Question: I am trying on the project with mvcMusicStore, and installed framework v4.0 client.
and when I am trying to target framework to v4.0 from the project it cant be found, where was the problem ?

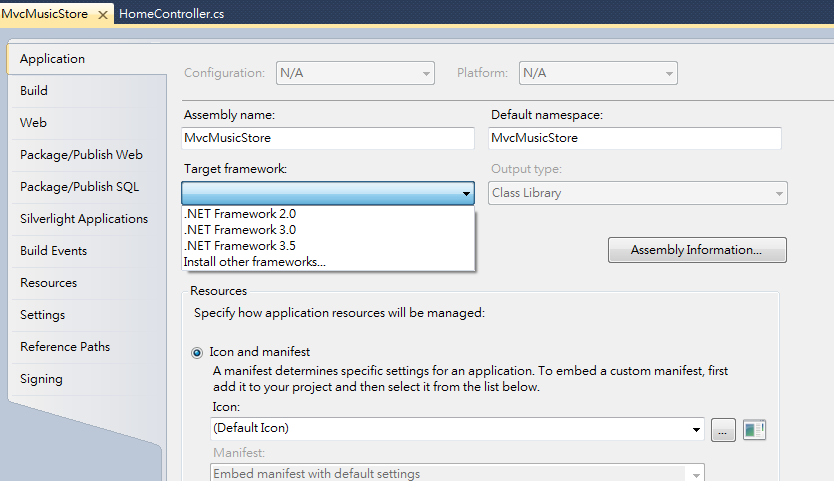
Answer: I think you will need to download the <URL> in order to get the environment needed to be used in Visual Studio. The client profile from what I can find does not have what is necessary for development.
If the above doesn't work I would suggest trying a repair of Visual Studio as suggested by this <URL>.
The Full Framework:
> The Microsoft .NET Framework 4 web installer package downloads and installs the .NET Framework components required to run on the target machine architecture and OS. An Internet connection is required during the installation. .NET Framework 4 is required to run and develop applications to target the .NET Framework 4.
Tne Client Profile:
> The Microsoft .NET Framework 4 Client Profile redistributable package installs the .NET Framework runtime and associated files that are required to run most client applications.